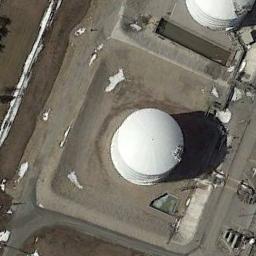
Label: storage_tank